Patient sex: M
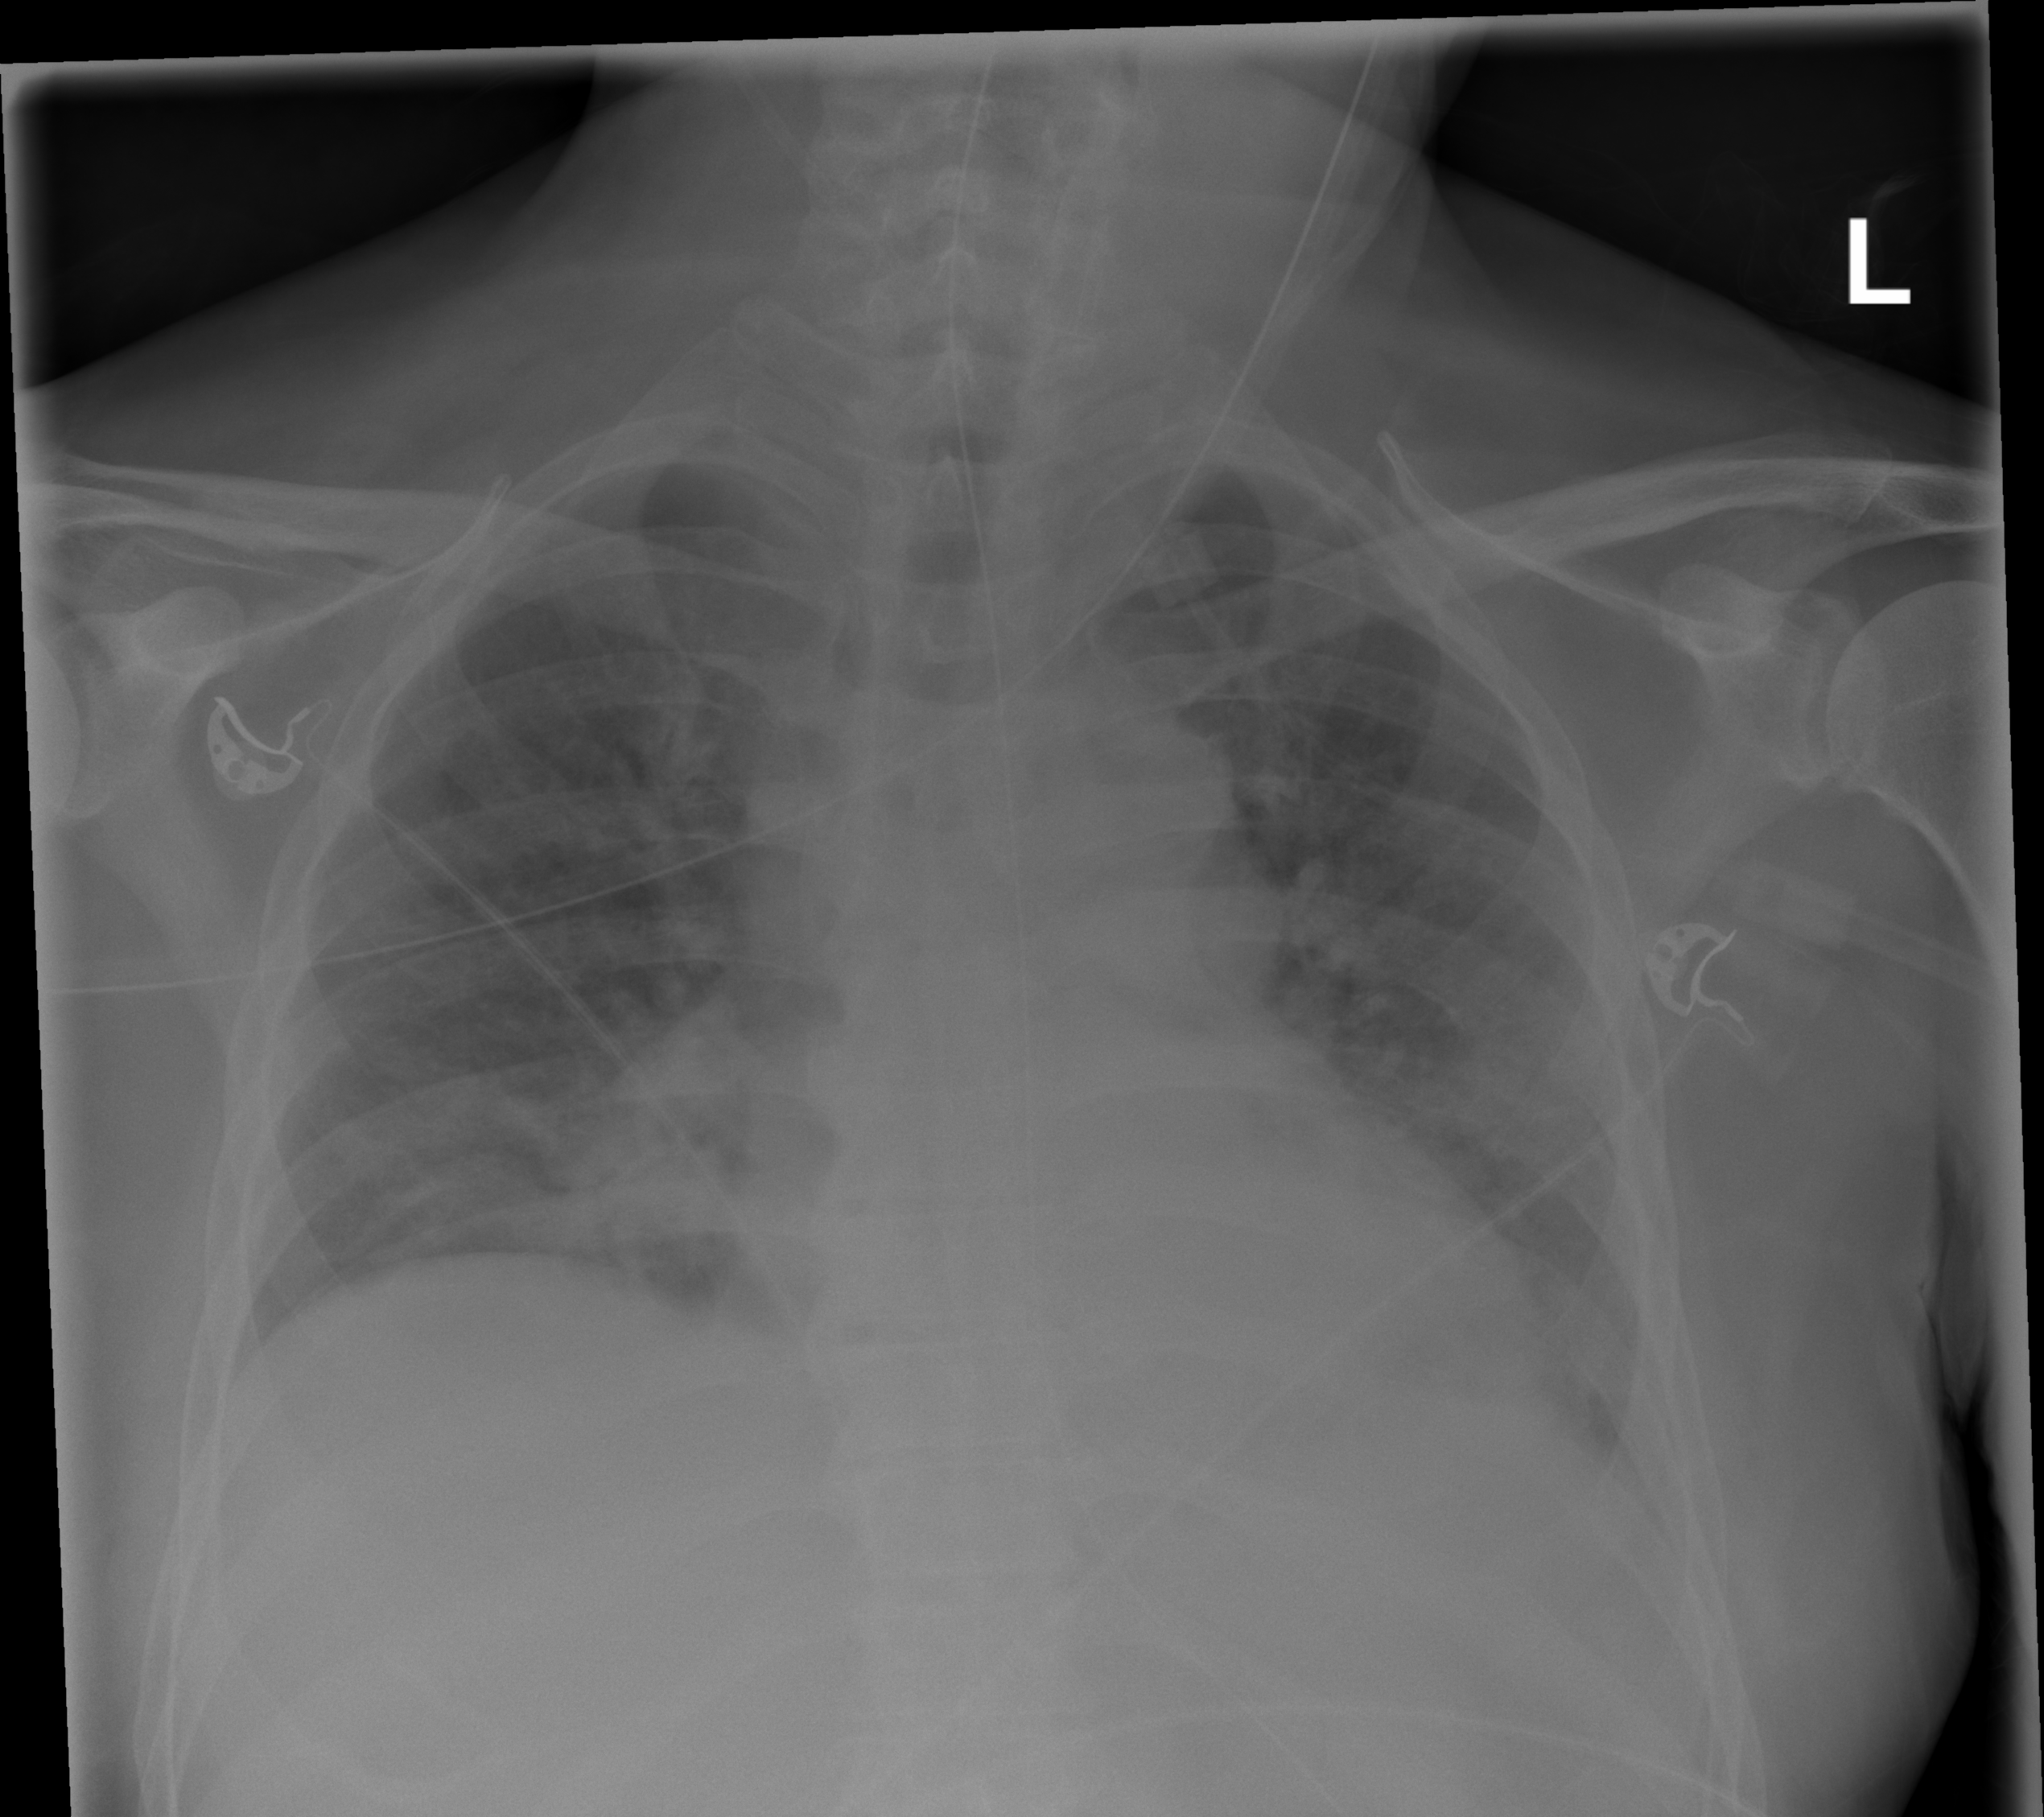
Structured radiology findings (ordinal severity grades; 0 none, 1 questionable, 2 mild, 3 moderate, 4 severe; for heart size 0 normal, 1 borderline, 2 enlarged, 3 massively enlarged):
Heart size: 0
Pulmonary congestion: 2
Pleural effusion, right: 0
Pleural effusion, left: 0
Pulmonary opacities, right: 2
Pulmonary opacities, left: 2
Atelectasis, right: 0
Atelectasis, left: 0